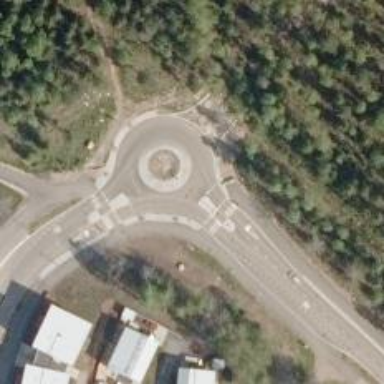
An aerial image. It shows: Tertiary road that leads to roundabout.